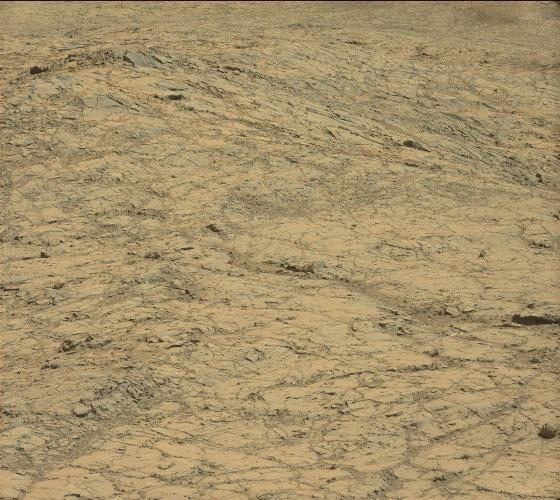
Terrain classes present: Bedrock, Rock, Shadow